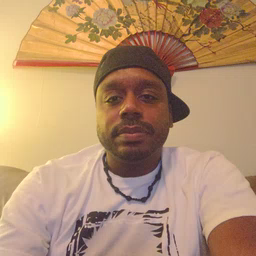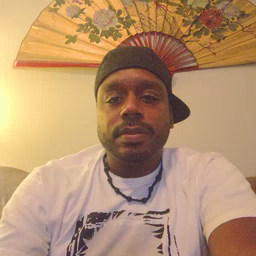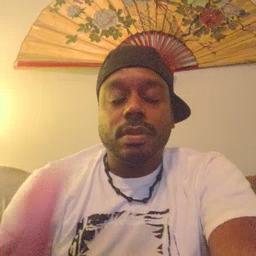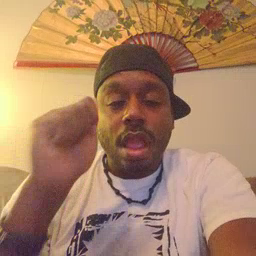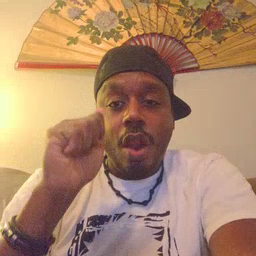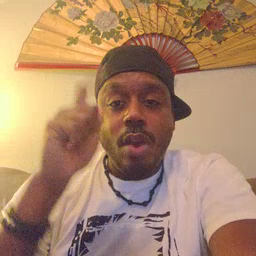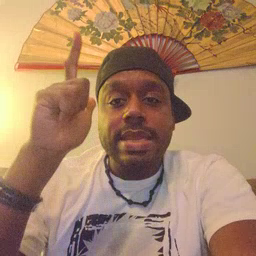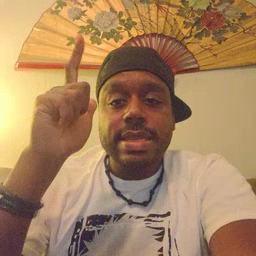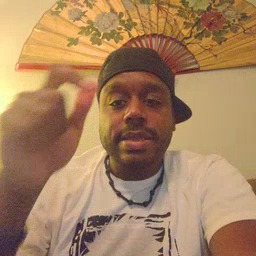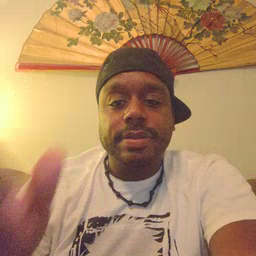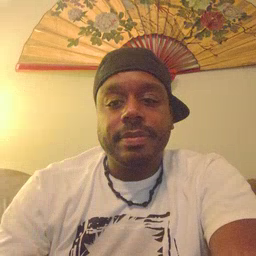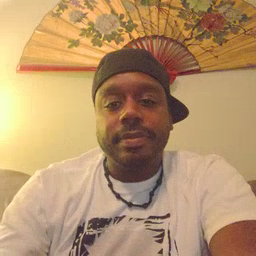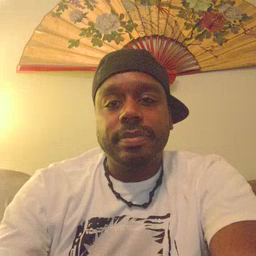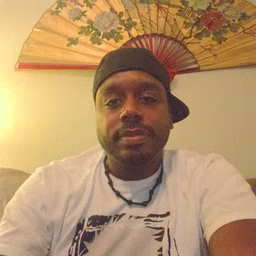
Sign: awake